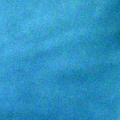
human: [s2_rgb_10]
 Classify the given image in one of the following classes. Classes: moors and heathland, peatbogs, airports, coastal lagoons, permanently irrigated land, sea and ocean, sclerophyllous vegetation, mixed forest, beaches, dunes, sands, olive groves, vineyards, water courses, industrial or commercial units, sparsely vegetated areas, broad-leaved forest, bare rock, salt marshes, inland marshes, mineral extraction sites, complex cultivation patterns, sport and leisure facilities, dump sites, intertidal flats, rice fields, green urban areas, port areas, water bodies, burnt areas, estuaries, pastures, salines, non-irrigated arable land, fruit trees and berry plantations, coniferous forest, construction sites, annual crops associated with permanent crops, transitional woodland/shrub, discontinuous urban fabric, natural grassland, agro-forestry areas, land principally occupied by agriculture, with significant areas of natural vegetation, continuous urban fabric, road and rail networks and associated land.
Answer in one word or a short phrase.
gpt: sea and ocean